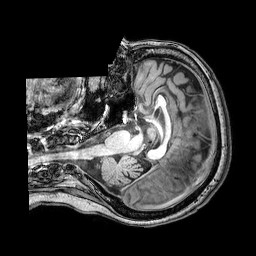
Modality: T1w
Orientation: axial
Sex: female
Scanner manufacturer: philips
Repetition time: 0.008066 s
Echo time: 0.00369 s